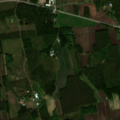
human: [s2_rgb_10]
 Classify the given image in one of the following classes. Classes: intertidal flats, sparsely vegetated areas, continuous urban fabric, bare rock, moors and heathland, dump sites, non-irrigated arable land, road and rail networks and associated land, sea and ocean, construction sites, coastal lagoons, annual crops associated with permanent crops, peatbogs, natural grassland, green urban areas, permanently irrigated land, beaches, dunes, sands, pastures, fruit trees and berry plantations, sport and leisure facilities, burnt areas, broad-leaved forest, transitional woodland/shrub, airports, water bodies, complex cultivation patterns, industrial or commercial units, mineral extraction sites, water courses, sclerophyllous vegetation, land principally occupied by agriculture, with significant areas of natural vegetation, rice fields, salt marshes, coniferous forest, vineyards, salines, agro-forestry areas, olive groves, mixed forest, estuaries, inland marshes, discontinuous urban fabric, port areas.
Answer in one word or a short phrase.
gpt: non-irrigated arable land, land principally occupied by agriculture, with significant areas of natural vegetation, coniferous forest, mixed forest